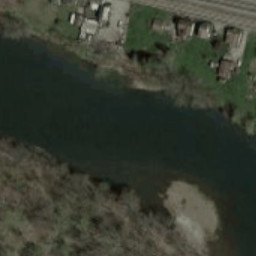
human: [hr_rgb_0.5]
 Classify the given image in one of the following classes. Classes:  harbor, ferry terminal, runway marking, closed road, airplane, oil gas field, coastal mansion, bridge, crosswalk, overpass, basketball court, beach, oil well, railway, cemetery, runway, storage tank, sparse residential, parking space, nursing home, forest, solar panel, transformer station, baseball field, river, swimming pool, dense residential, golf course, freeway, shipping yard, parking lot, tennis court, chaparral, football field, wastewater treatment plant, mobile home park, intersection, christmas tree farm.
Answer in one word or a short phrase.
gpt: river